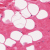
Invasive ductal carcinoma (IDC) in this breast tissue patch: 0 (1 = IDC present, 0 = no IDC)